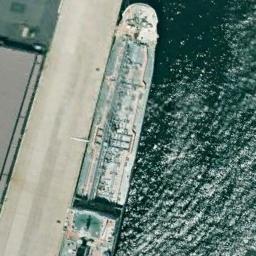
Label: ship